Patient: sex F, age 54
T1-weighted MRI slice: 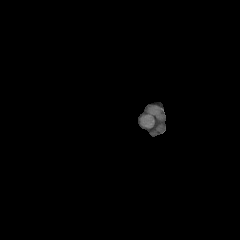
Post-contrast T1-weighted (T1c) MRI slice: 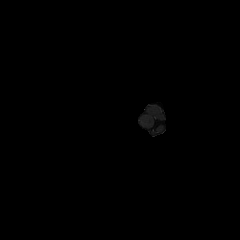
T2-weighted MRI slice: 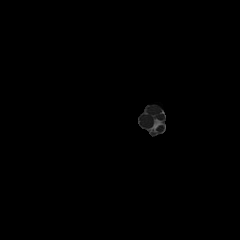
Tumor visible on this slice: no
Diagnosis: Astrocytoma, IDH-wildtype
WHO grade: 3